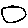
Label: circle